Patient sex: M
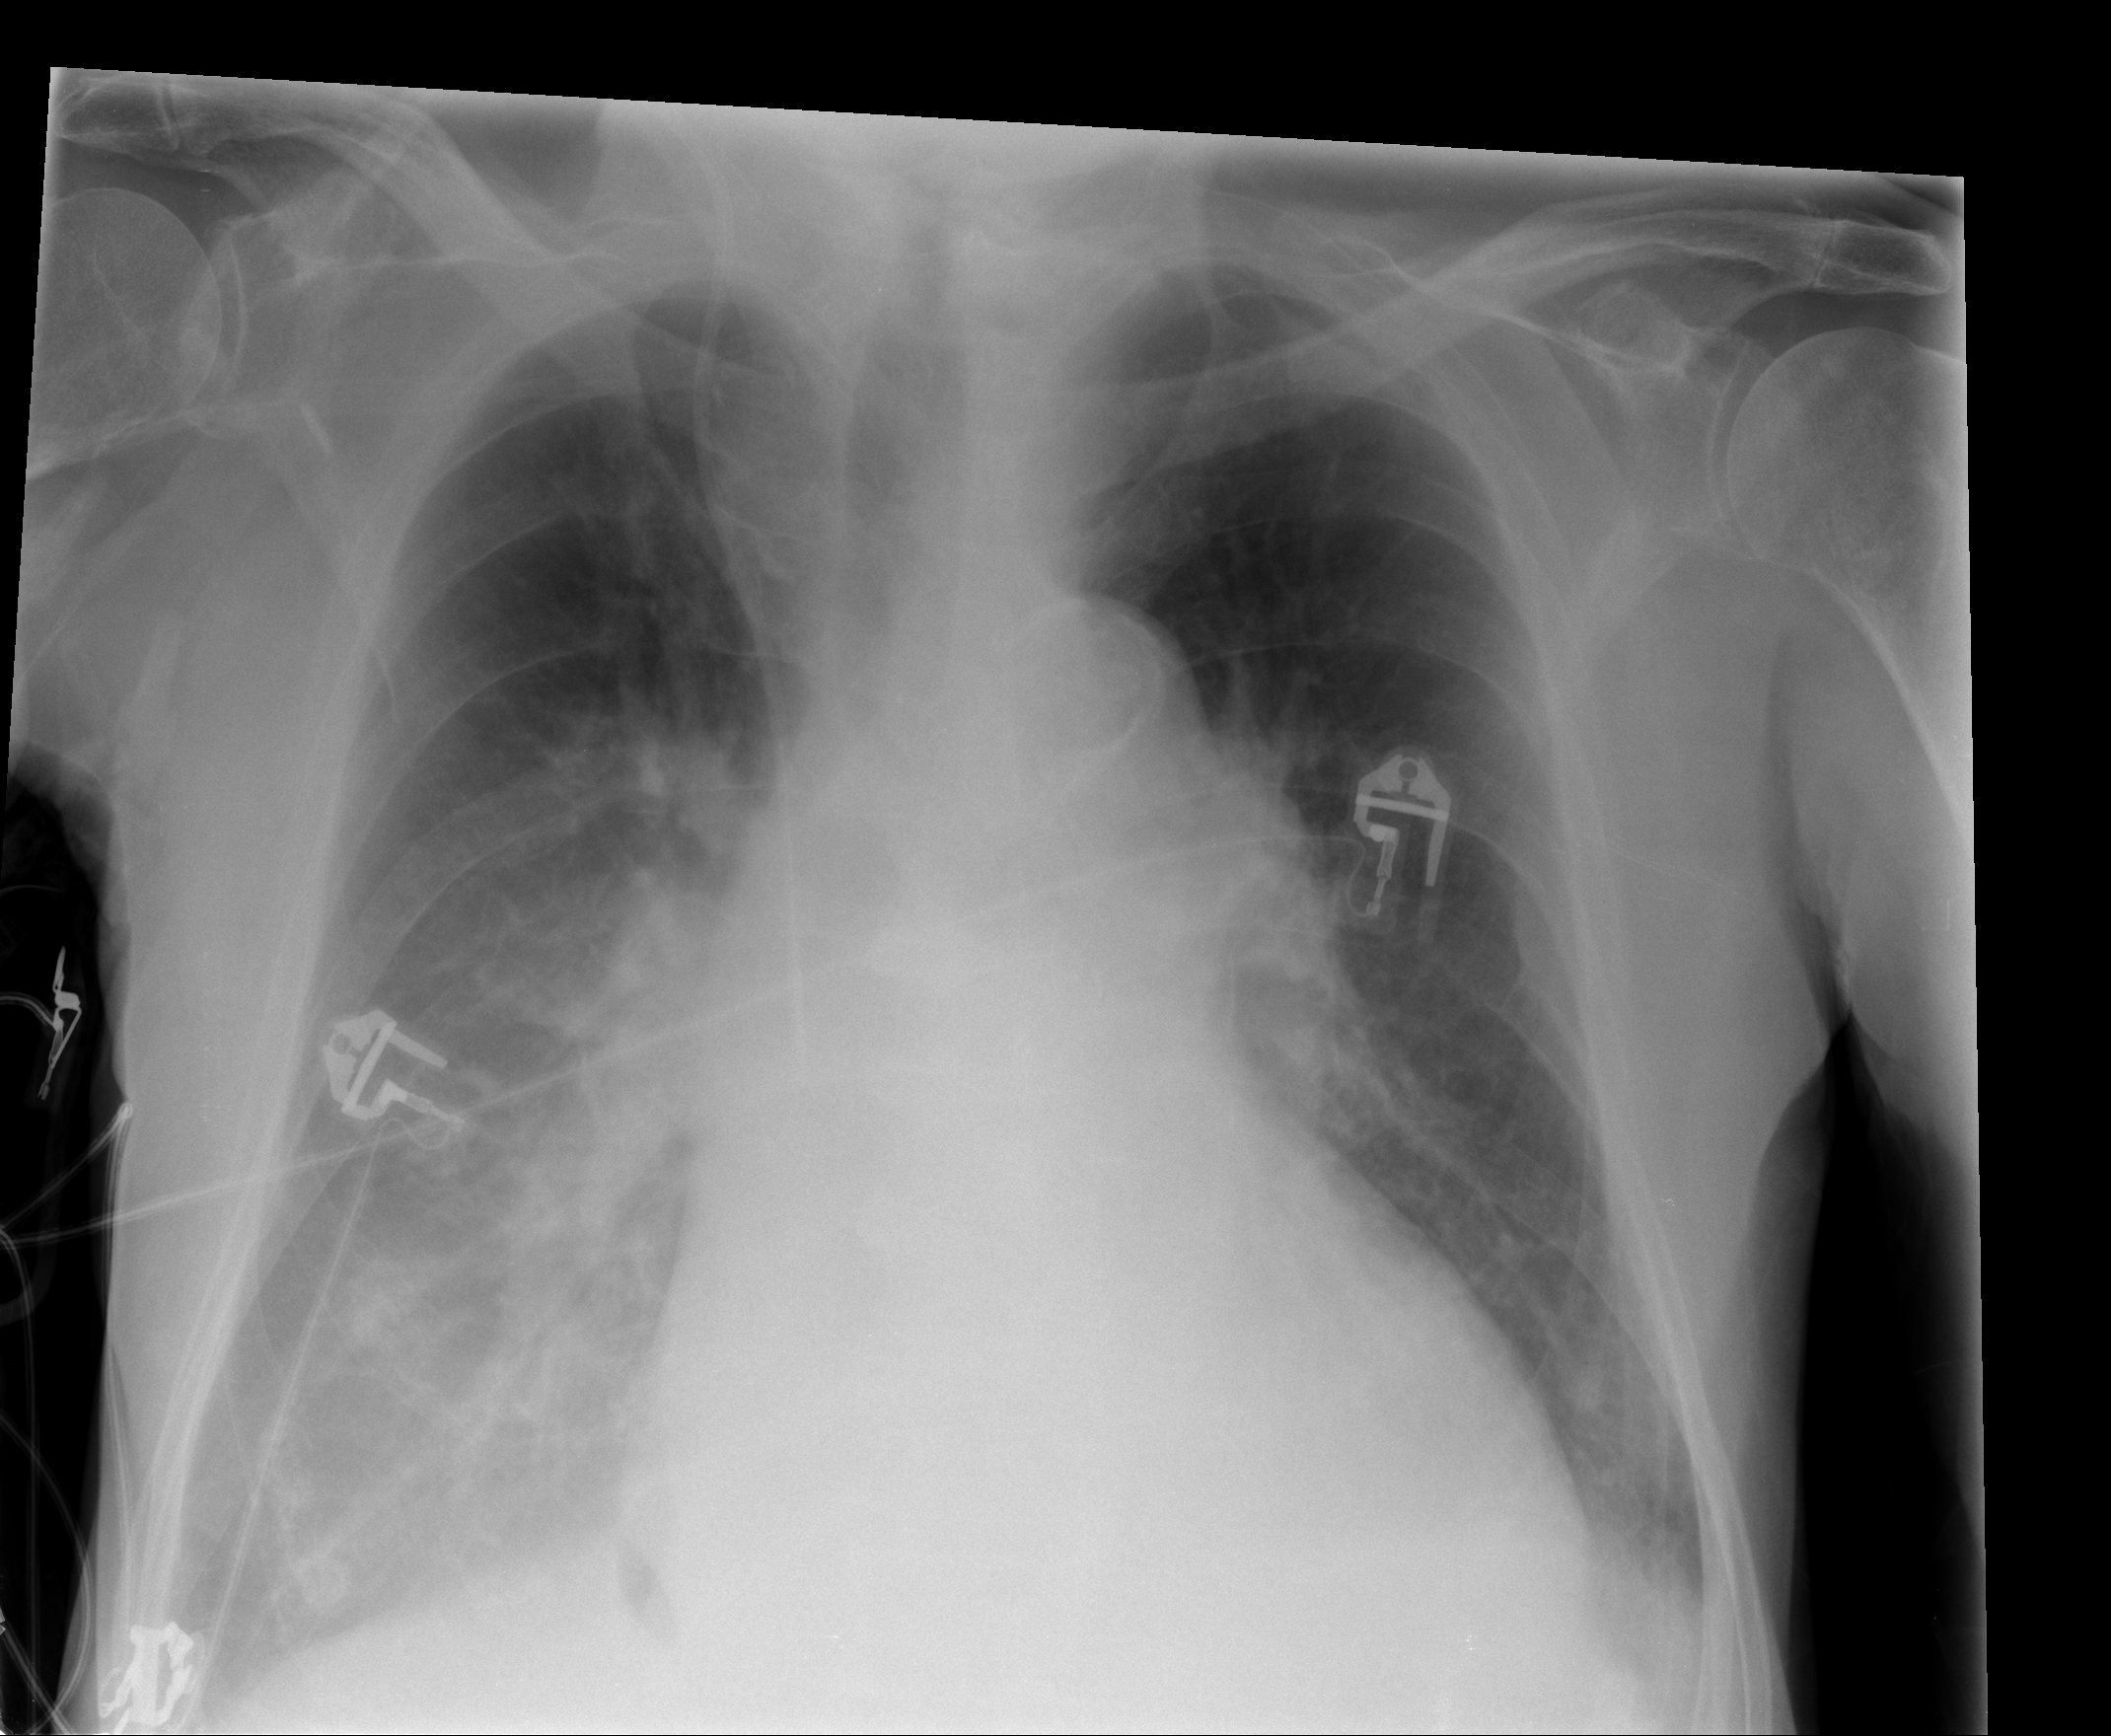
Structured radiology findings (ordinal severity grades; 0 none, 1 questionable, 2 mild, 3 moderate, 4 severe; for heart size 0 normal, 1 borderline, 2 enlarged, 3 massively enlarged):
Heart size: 2
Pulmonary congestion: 0
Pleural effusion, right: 2
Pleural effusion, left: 2
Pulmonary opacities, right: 2
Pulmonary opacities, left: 0
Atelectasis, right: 2
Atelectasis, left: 0